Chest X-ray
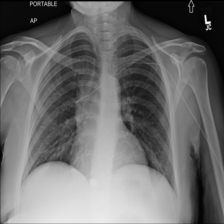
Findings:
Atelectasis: negative
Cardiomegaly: negative
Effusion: negative
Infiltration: negative
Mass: negative
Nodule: negative
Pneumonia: negative
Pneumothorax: negative
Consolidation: negative
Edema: negative
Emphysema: negative
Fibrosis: negative
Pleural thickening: negative
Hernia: negative